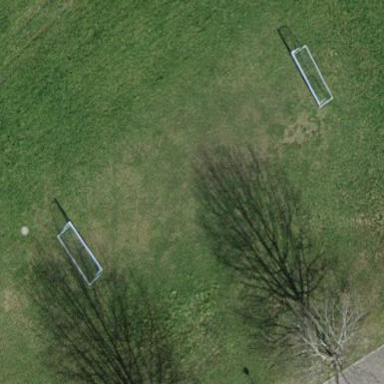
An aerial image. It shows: Soccer pitch for outdoor sports and leisure activities.